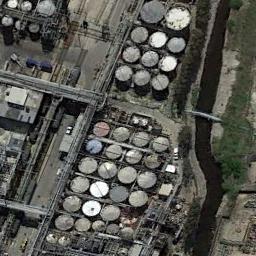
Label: storage_tank